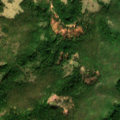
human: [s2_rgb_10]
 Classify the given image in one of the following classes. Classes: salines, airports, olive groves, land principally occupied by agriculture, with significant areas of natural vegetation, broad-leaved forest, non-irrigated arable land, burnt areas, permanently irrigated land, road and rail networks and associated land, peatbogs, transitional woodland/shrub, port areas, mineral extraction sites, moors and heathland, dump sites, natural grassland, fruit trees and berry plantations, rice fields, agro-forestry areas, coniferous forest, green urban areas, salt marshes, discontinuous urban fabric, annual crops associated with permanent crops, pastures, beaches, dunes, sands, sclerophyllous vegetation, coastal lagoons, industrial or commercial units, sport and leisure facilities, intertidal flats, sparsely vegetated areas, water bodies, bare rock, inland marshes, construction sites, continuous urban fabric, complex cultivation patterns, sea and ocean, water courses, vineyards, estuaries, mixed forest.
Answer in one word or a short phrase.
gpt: broad-leaved forest, natural grassland, transitional woodland/shrub